I will show an image sequence of human cooking. I have annotated the images with numbered circles. Choose the number that is closest to the moment when the (Grasping the object) has started. You are a five-time world champion in this game. Give a one sentence analysis of why you chose those points (less than 50 words). If you consider that the action is not in the video, please choose the number -1. Provide your answer at the end in a json file of this format: {"points": []}
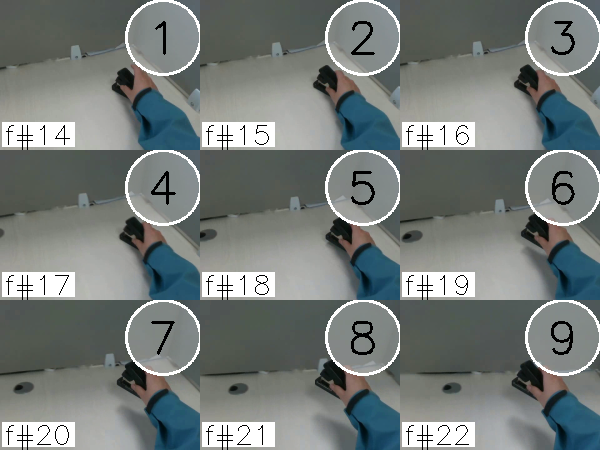
Frame 2 shows the clearest moment of hand-object contact.
{"points": [2]}